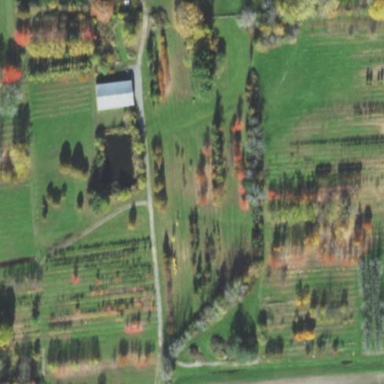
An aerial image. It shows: Orchard.